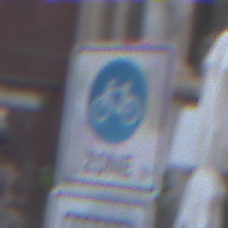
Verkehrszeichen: BeginnFahrradzone
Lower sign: MehrspurigeFahrzeugeFrei5
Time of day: MorningAfternoon
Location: Outdoor (Urban)
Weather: PartlyCloudy
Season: NotSpecified
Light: Natural